Interaction volume radius: 5 \u00c5
Interaction volume height: 40 \u00c5
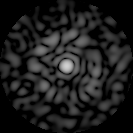
Disorder parameter: 0.7957